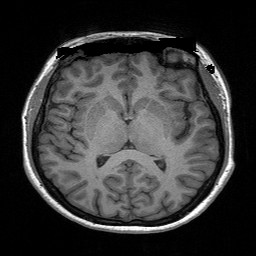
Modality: T1w
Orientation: coronal